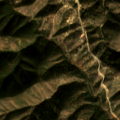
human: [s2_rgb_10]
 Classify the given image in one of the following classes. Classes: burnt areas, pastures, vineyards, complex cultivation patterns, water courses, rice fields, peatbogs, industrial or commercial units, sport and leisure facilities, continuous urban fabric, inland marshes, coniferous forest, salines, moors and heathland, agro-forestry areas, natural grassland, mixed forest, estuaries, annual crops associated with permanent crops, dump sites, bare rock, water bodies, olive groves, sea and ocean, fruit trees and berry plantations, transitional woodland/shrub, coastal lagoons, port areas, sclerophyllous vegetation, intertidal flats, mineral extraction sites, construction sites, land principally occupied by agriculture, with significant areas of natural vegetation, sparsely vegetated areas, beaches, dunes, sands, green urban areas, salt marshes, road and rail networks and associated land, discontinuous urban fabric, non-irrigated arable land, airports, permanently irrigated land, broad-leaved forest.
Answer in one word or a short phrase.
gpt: broad-leaved forest, sclerophyllous vegetation, transitional woodland/shrub